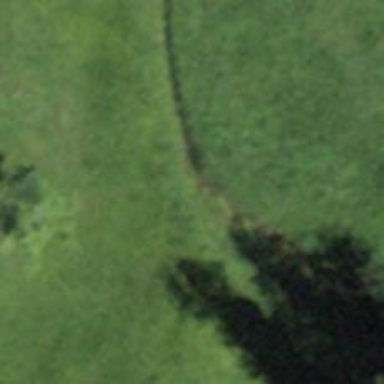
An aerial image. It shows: Ditch in the surroundings.